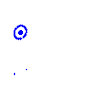
Particle: pion